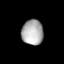
Tissue: lung
Cell type: Myeloid cells
Senescence score: 0.6225
Nuclear area (px): 534
Mean DAPI intensity: 173.049